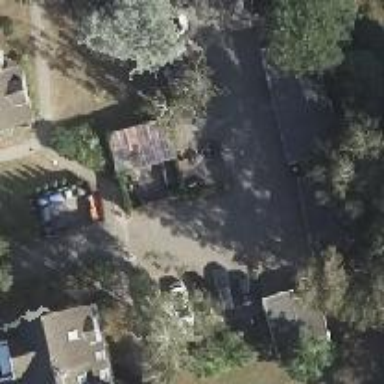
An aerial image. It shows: Driveway.